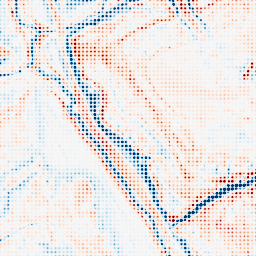
Category: edge_preserving
Decomposition family: bilateral
Decomposition parameters: d: 21
sigma_color: 100
sigma_space: 150
Upsampling method: sinc_hamming
Upsampling parameters: scale: 8
kernel_size: 4
Upsampling scale: 8